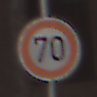
Verkehrszeichen: Geschwindigkeit70
Umgebung: Outdoor, Urban
Tageszeit: MorningAfternoon
Wetter: Overcast
Licht: Natural
Jahreszeit: NotSpecified
Kontrast: LowContrast